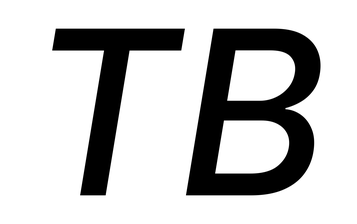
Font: Inter-Italic_Medium_Italic